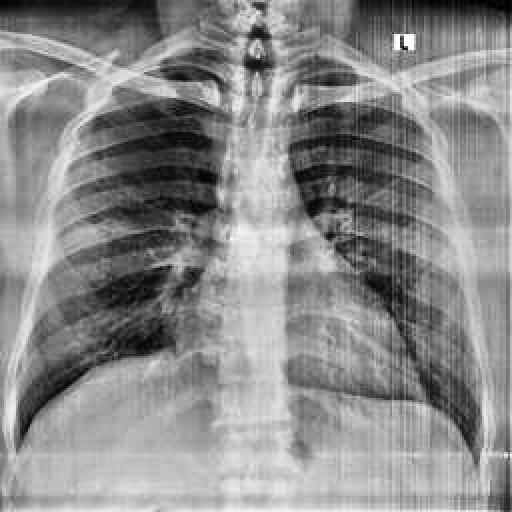
Finding: NORMAL